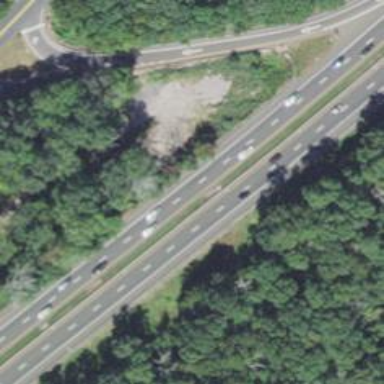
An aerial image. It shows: Asphalt motorway.